Question: I've successfully programmed my jQuery slime menu, and now it works beautiful. My only problem is that I move the arrow and the ending circle (the icon) of the slime separately, so if you move the cursor too away from the starting point, it will not connect to the slime precisely. It must be a rounding issue. Here's an image of what I'm talking about:

And here's the fiddle I'm working on:
<URL>
EDIT (Working): <URL>
Can anyone help with this issue? I use CSS transformations, and JS for update the CSS rules in each step.
The JS part of the code:
'''
$(function(){
$(window).mousemove(function(e){
moveslime(e);
});
});
function moveslime(e){
var rad = $('.arrow').height() / 2;
var ofs = $('.arrow').offset();
var mPos = {x: e.pageX-25-rad, y: e.pageY-25-rad};
var dir = Math.round( -(Math.atan2(mPos.x, mPos.y)) / (Math.PI/180) );
$('.arrow').css('transform','rotate('+dir+'deg)');
$('.arrow').css('border-width','0 25px '+pdist(0, 0, mPos.x, mPos.y)+'px 25px');
$('.bubble').css('left', mPos.x+'px').css('top', mPos.y+'px');
}
function pdist(x1,y1,x2,y2) {
return Math.sqrt(Math.pow(x1-x2,2)+Math.pow(y1-y2,2));
}
'''
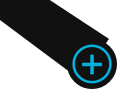
Answer: the reason you see this 'not precisely connected' is that rotate goes in 360 steps (the 360 degrees of a circle). when you are near the center the effect can be neglected, but the more you get away from the center (increasing circle circumference!) the visible gap between the degrees increases.
Maybe try this with svg?
actually you can use float numbers a degree .. so dont round the deg!
<URL>
'''
// without math.round
var dir = -(Math.atan2(mPos.x, mPos.y)) / (Math.PI/180);
'''